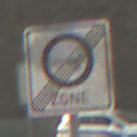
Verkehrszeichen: EndeUmweltzone
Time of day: MorningAfternoon
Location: Outdoor (Suburban)
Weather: Clear
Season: NotSpecified
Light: Natural